Question: I am trying to execute the steps described in iOS developer library <URL>. When I add "Scene to story board" run the simulator, I am not seeing the label. It is just white screen. Not sure what is causing this issue. Any suggestions?
Environment:
iOS SDK7.1
XCode 6.0
Rented server machine from MacInCloud.
EDIT:
Here is snap shot of my Xcode:

When I use "Single View Application" template, "Views" I am adding to story board are showing up properly in simulator.
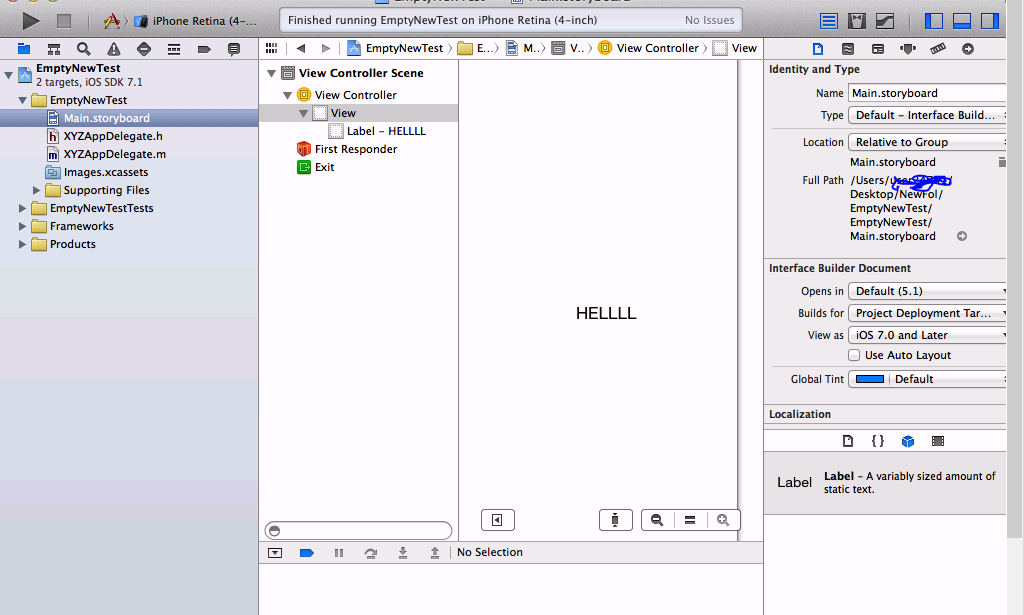
Answer: I thought to close this question first, but it seems not a good practice, so adding solution as answer.
I missed step from the documentation, which is why it is showing white screen. Make sure you delete the code which renders white background.